Question: How do I edit the layout of the default directory listings page (see image)

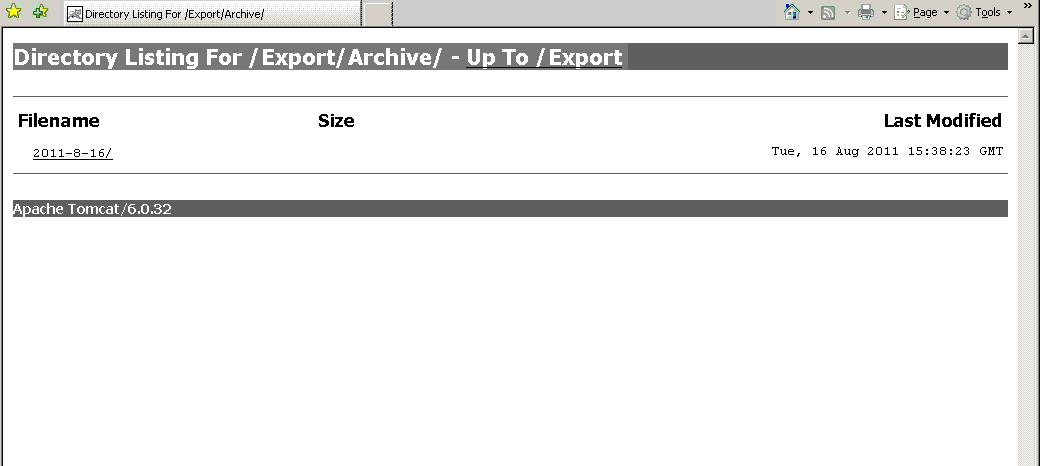
Answer: You can customize the way the Default Servlet displays directory listings - check out <URL>. It seems like all you need to do is create the appropriate XSLs.